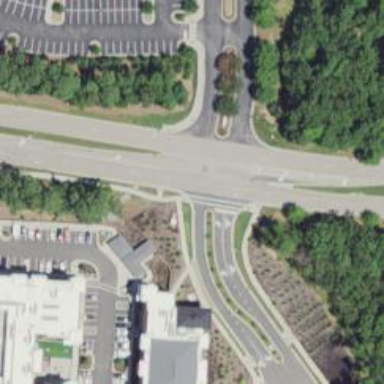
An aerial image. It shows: Unmarked road crossing.